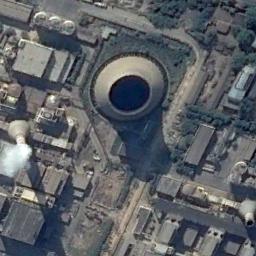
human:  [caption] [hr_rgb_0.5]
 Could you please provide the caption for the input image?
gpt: There are many buildings next to the thermal power station .

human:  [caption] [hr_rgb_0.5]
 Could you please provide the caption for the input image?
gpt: The thermal power station is next to some buildings and trees with white mist above .

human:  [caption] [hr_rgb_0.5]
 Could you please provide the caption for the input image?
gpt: In the thermal power plant there are neatly planned plants and equipment, there is a cooling tower, and a smoking chimney .

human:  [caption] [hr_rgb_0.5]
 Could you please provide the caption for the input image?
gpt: There are rows of blue or red buildings on one side of the two thermal power stations .

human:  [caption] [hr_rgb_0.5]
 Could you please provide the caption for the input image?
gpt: There are many buildings and some green trees on the thermal power station .